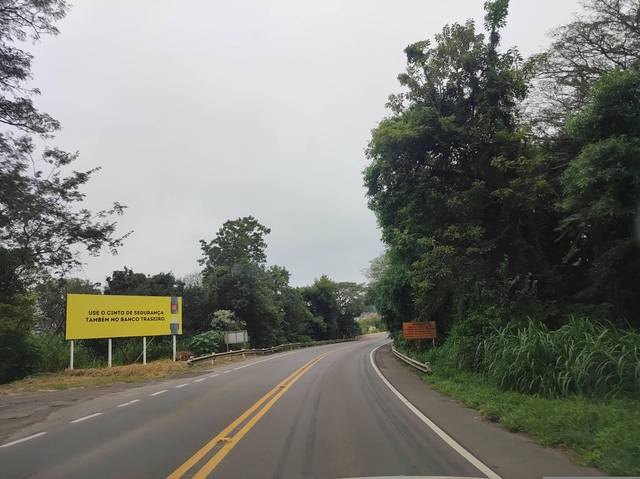
Region: Brazil
Coordinates: -29.69, -53.774